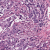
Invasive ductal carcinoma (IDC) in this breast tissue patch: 1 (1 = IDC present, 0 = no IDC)